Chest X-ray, AP view. Patient: 54 years old, sex M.
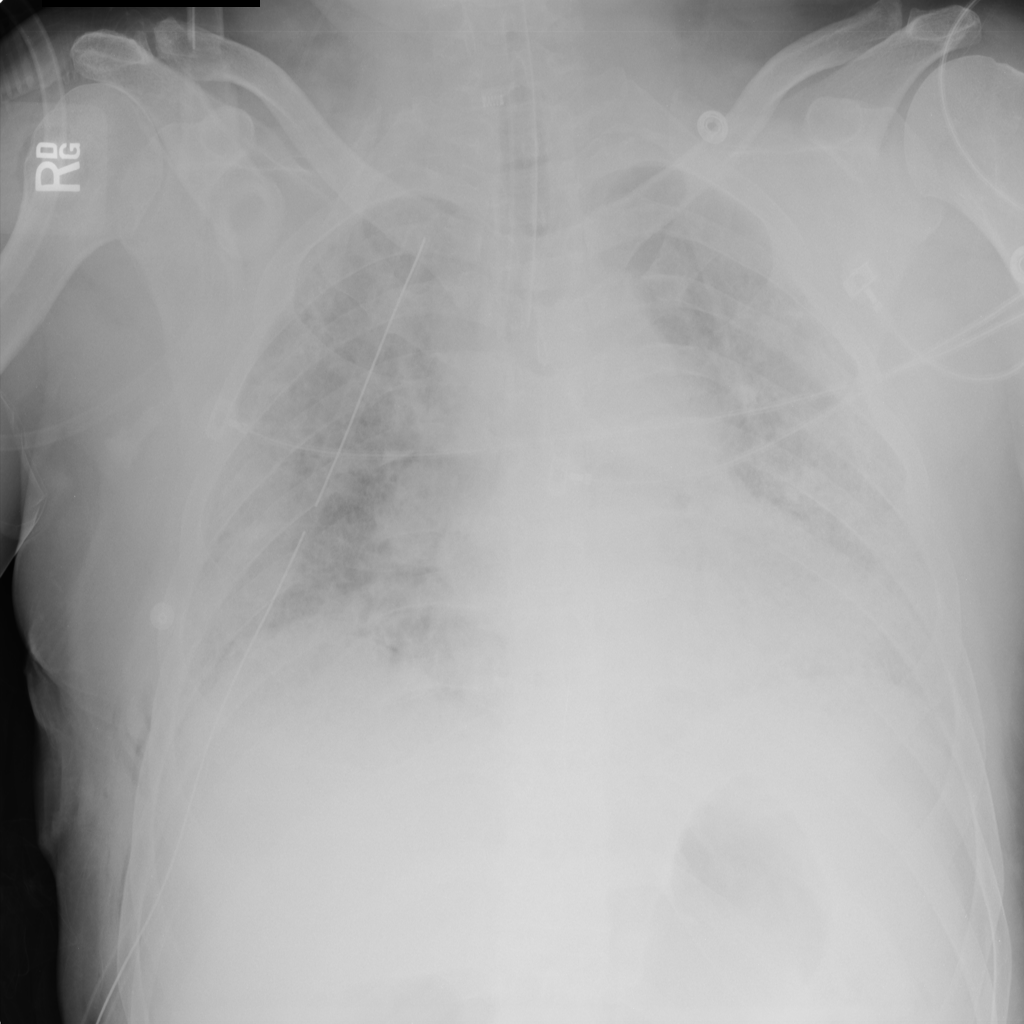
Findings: Fibrosis